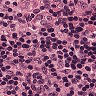
Metastatic tissue present: no